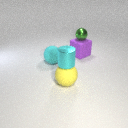
large yellow rubber sphere in front of large cyan rubber sphere